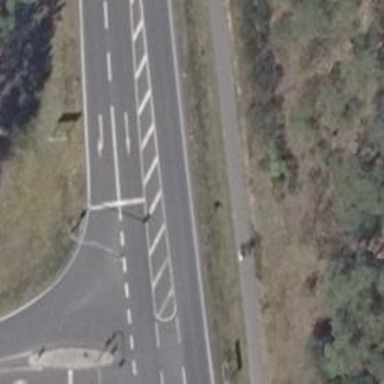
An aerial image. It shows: Road with traffic signals.